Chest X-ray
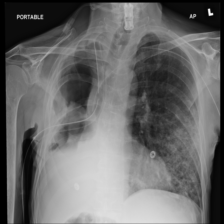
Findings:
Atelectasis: negative
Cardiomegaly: negative
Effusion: negative
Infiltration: positive
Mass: negative
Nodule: negative
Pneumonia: negative
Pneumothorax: negative
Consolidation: negative
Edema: negative
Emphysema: negative
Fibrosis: positive
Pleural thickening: positive
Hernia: negative